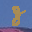
Label: 8